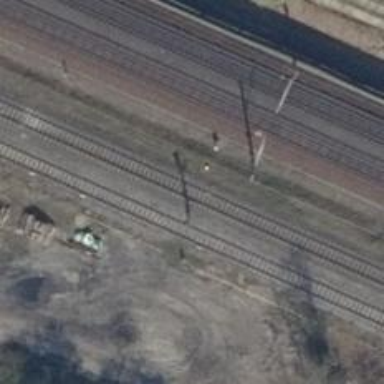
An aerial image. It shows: Railway signal.